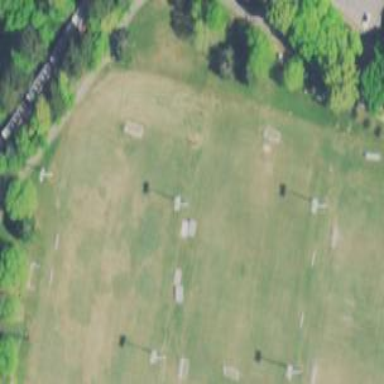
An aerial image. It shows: Soccer pitch designated for leisure and sports activities.